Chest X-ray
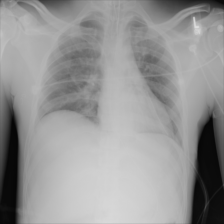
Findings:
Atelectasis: negative
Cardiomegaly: negative
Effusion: negative
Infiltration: negative
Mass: negative
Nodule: negative
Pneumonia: negative
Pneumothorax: negative
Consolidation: negative
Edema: negative
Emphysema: negative
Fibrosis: negative
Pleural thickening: negative
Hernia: negative